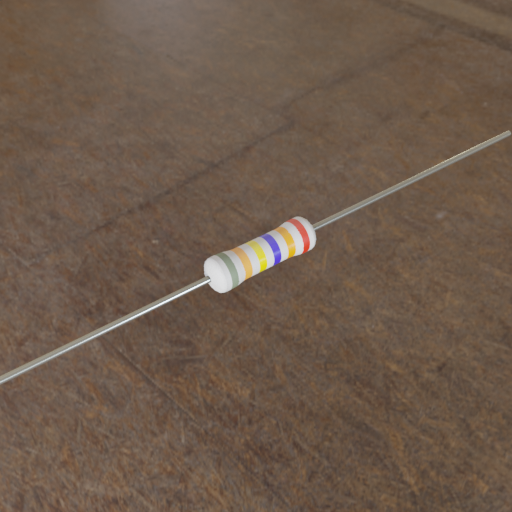
Resistor colour bands (in order): gray, orange, yellow, blue, orange, red